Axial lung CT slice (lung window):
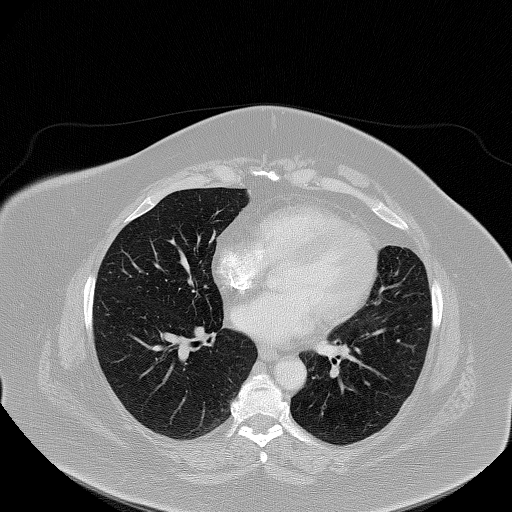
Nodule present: no